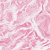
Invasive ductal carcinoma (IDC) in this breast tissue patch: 0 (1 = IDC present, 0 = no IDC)